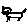
Label: cat